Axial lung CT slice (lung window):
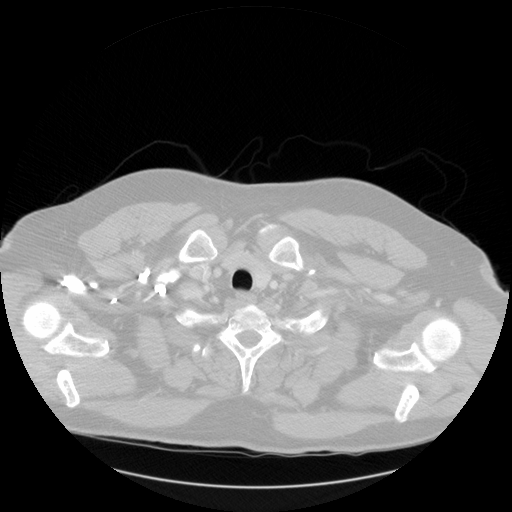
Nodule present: no